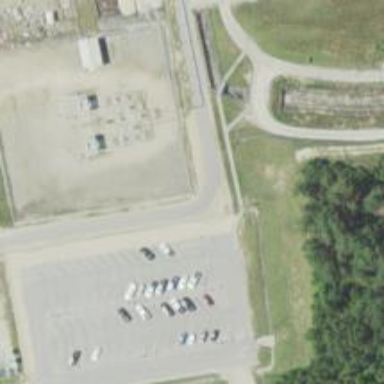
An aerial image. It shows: Industrial power substation enclosed by fence.